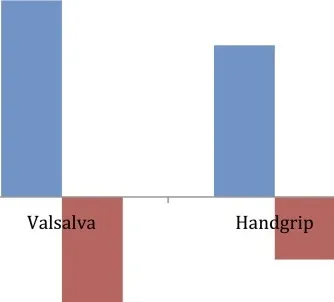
Mean changes in systolic blood pressure from baseline during autonomic challenge before and after bilateral cardiac sympathetic decentralization (BCSD) in Case 2.
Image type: chart (chart)